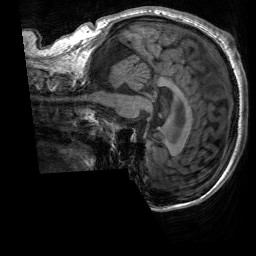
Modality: T1w
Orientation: sagittal
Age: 30
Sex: male
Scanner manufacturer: siemens
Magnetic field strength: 3 T
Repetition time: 1.9 s
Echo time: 0.00227 s